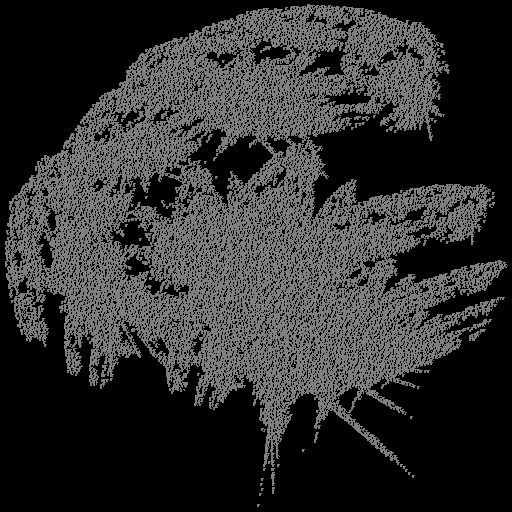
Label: broccoli